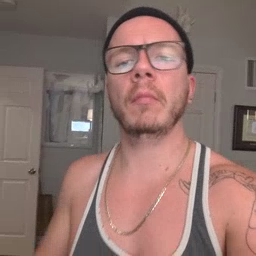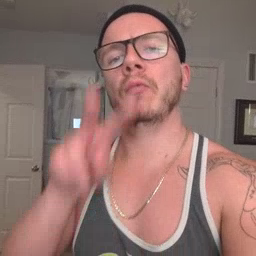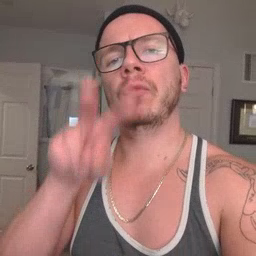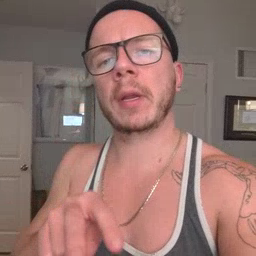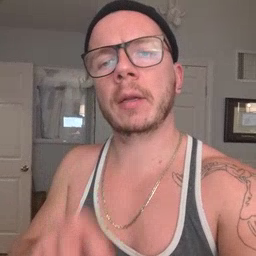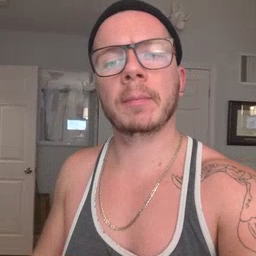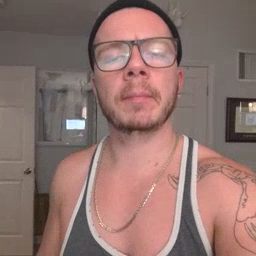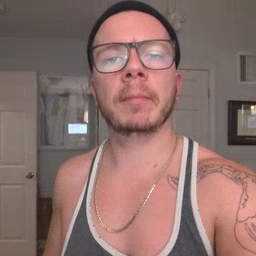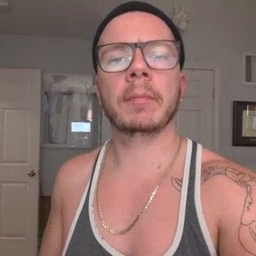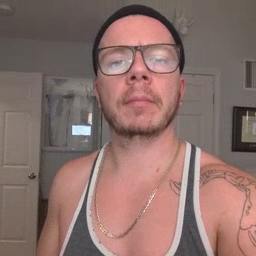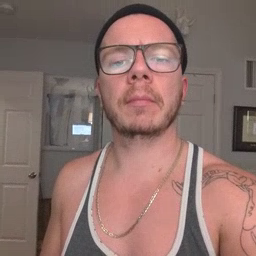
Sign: read